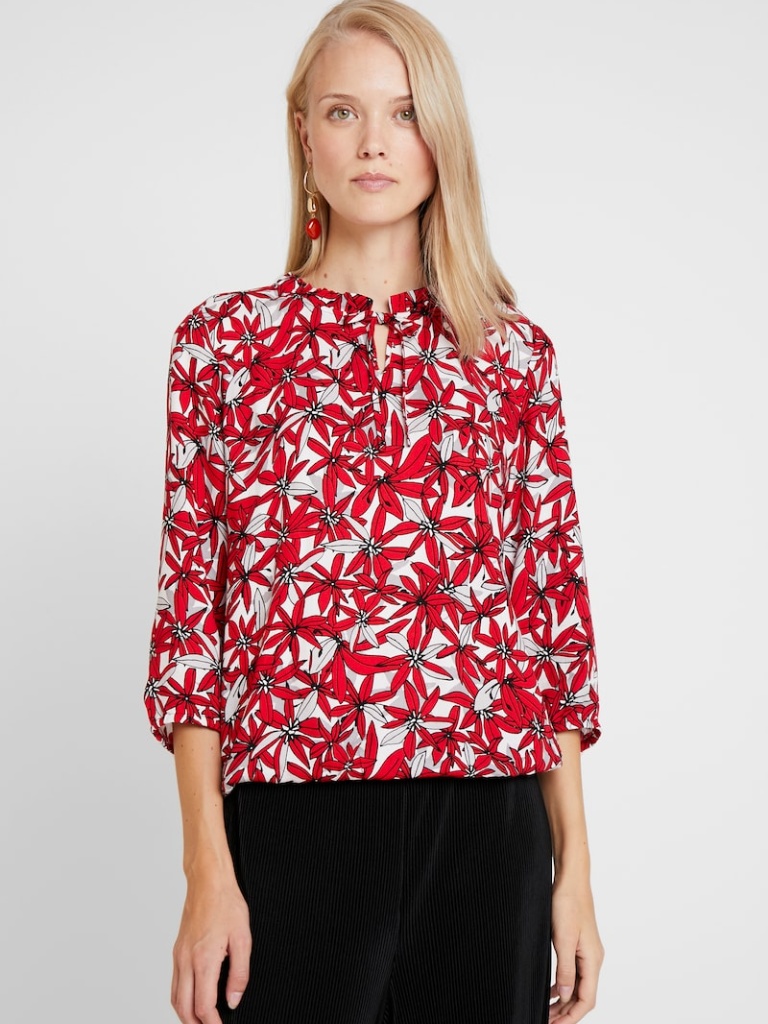
cotton relaxed a long-sleeved with the sleeves down hip length Untucked v-neck blouse